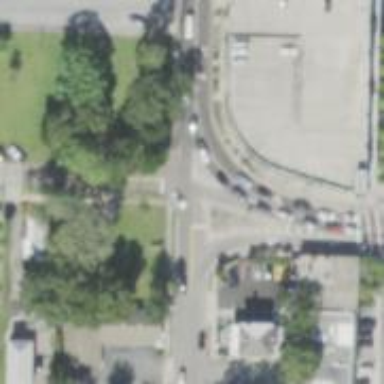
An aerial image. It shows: Secondary road with asphalt surface and sidewalk on the left.